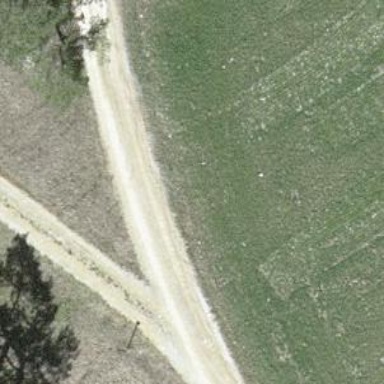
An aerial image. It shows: Gravel track with grade2 quality.